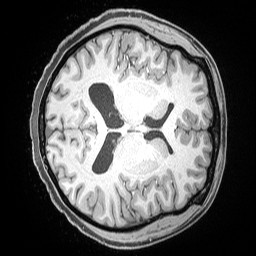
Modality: T1w
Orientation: axial
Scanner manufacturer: siemens
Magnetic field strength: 3 T
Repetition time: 2.53 s
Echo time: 0.00169 s